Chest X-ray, PA view. Patient: 51 years old, sex M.
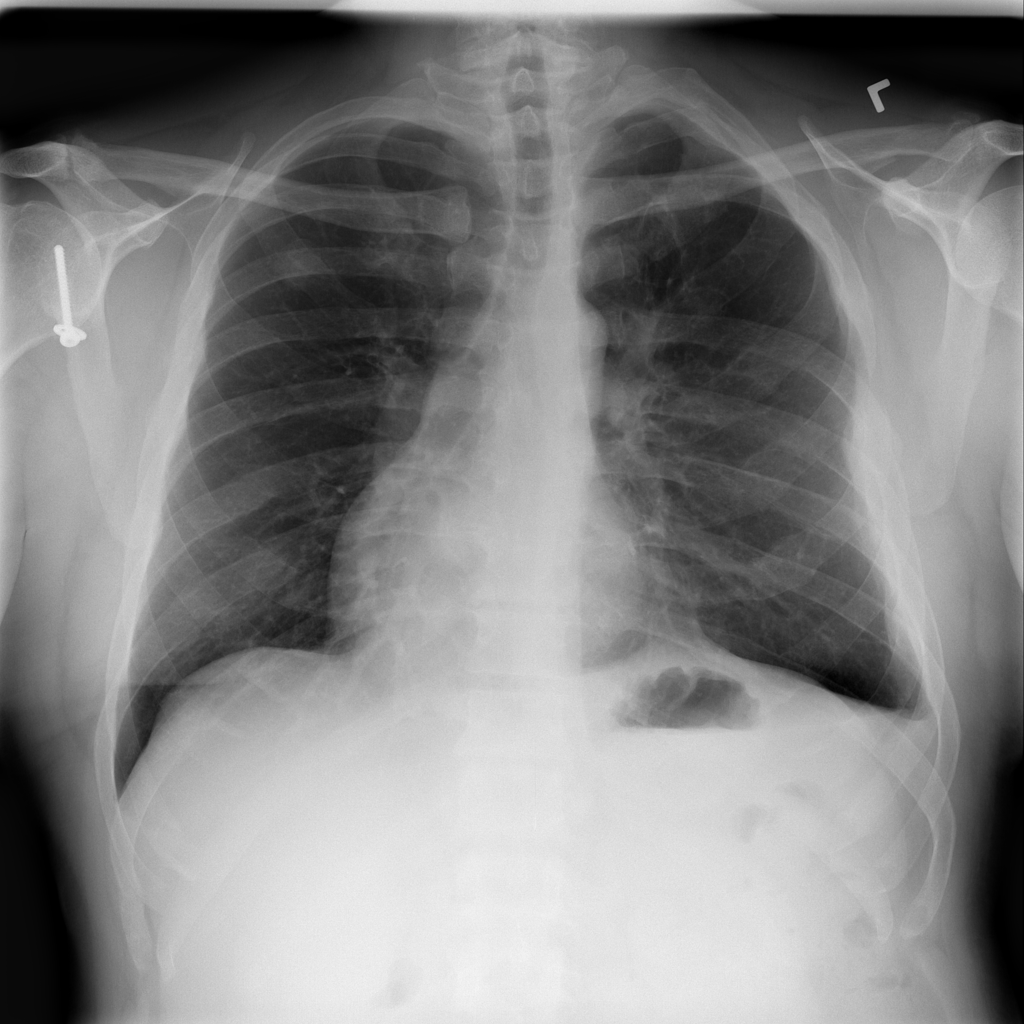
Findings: Fibrosis, Pleural_Thickening